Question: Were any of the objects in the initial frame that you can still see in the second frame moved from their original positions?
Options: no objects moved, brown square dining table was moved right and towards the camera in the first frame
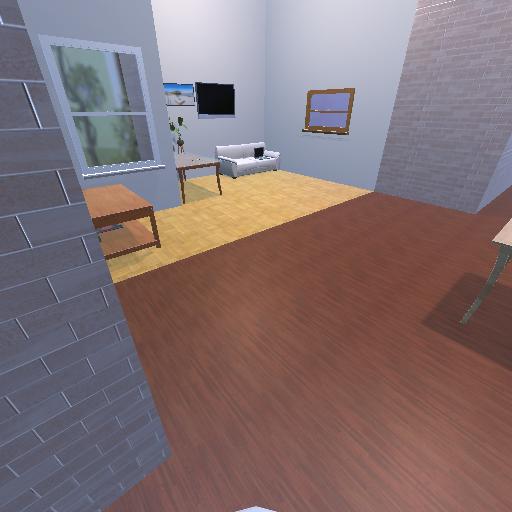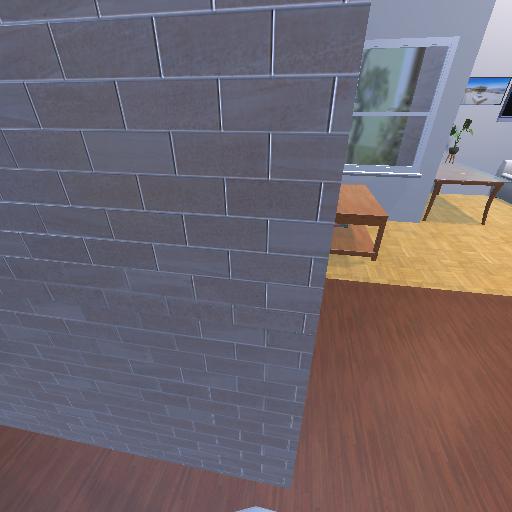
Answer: no objects moved